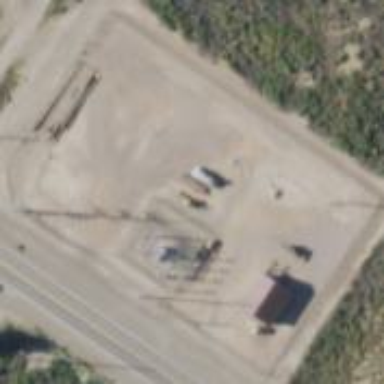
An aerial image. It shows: Power substation.